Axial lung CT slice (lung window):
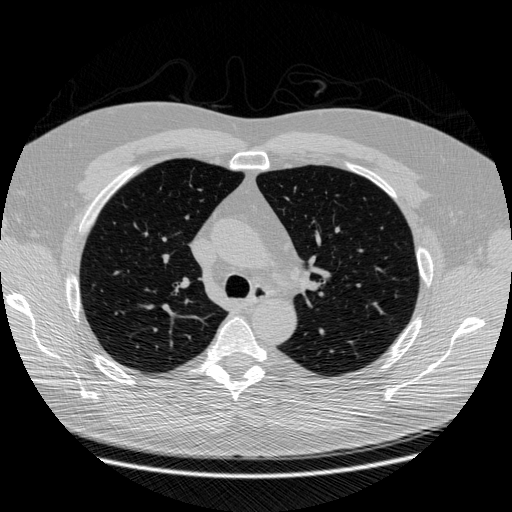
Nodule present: no